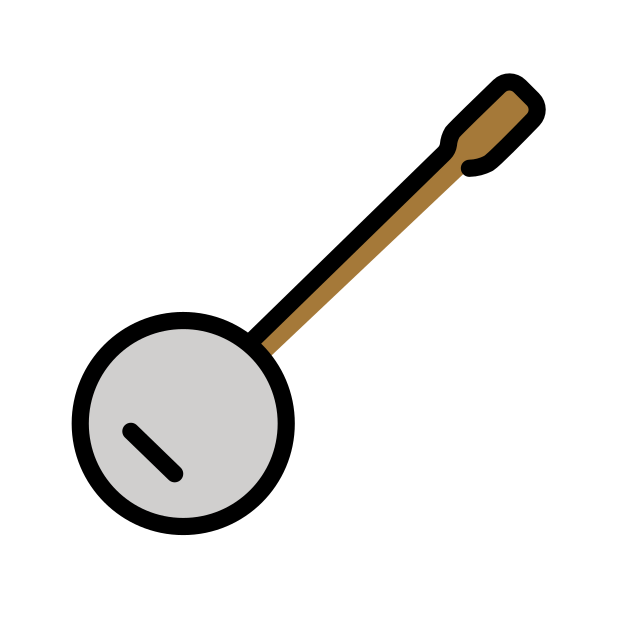
banjo